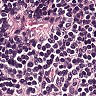
Metastatic tissue present: no